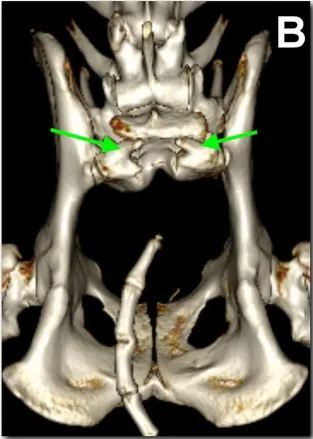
In comparison to the tomographic 3D volume rendering reconstruction of the pelvis at 18 months of age Similar findings as in dog 1 are noted: L7 sacralization, S1 with spina bifida (between arrows), and sacral agenesis. Caudally, several coccygeal vertebrae are present, not articulating with S1.
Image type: radiology (ct)